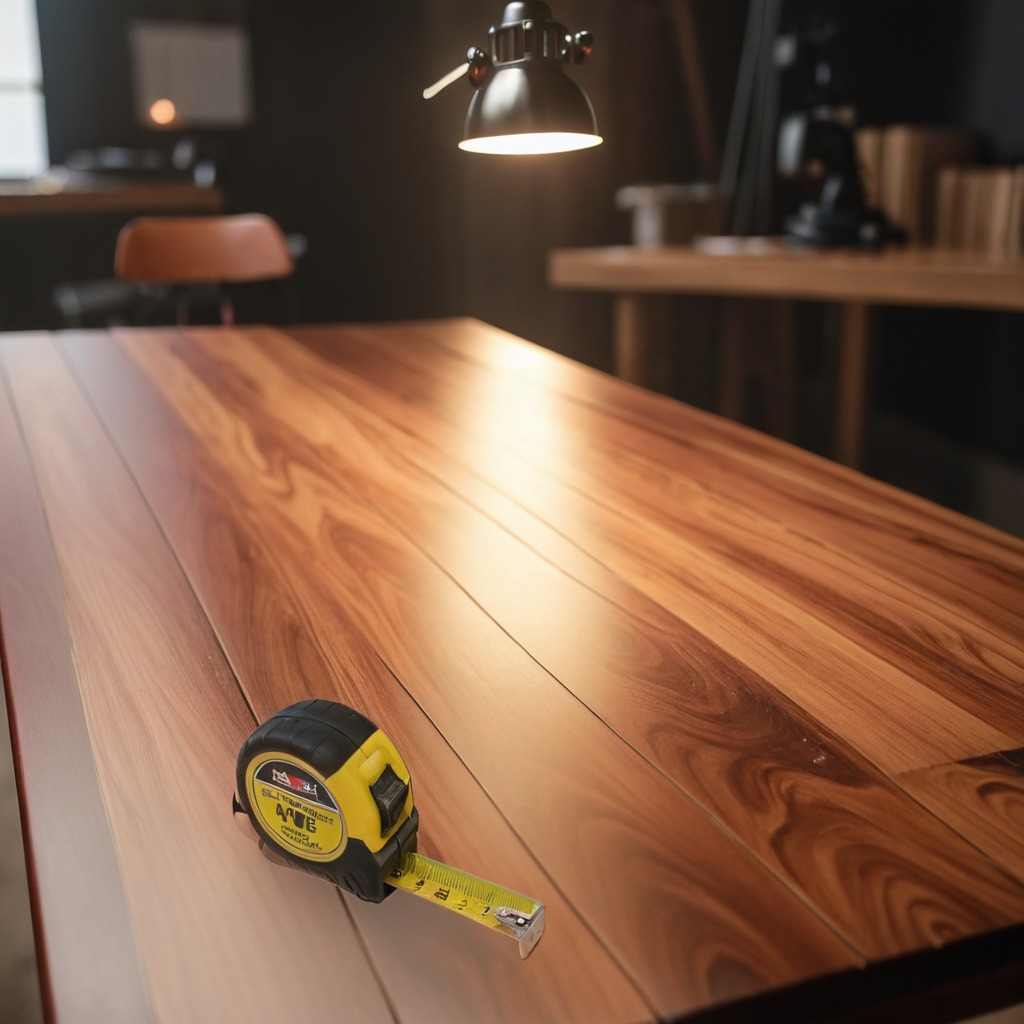
A measuring tape lies on a wooden table in a carpentry studio rich wood textures side lighting.